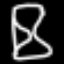
Label: hourglass